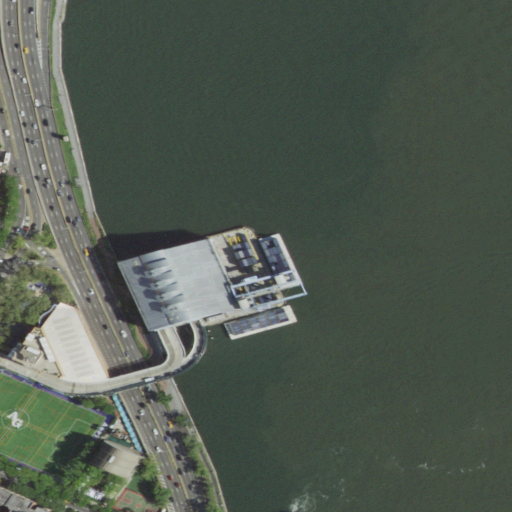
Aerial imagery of bar in New York named Rhinelander Reef containing open water, high intensity development, medium intensity development, herbaceous wetlands, and low intensity development